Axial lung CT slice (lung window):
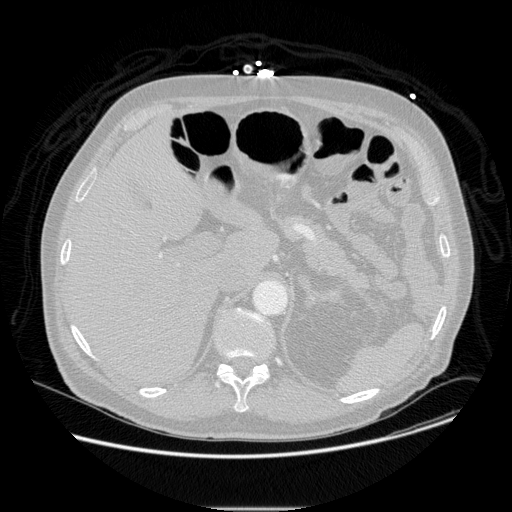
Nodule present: no